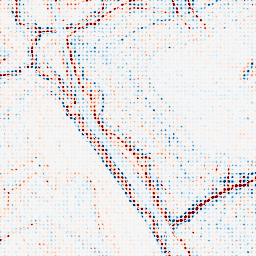
Category: multiscale
Decomposition family: log
Decomposition parameters: sigma: 1
Upsampling method: sinc_hamming
Upsampling parameters: scale: 8
kernel_size: 4
Upsampling scale: 8